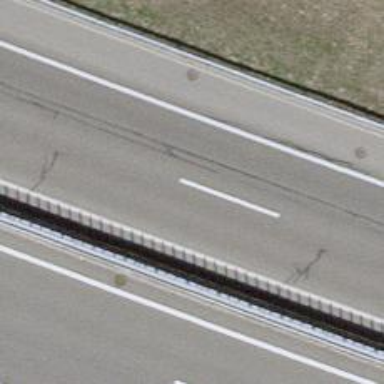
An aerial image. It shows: Asphalt motorway.